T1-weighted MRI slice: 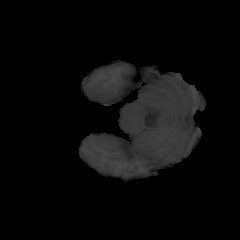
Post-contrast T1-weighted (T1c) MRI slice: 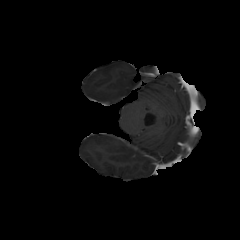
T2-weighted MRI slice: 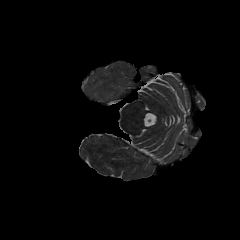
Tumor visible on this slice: no